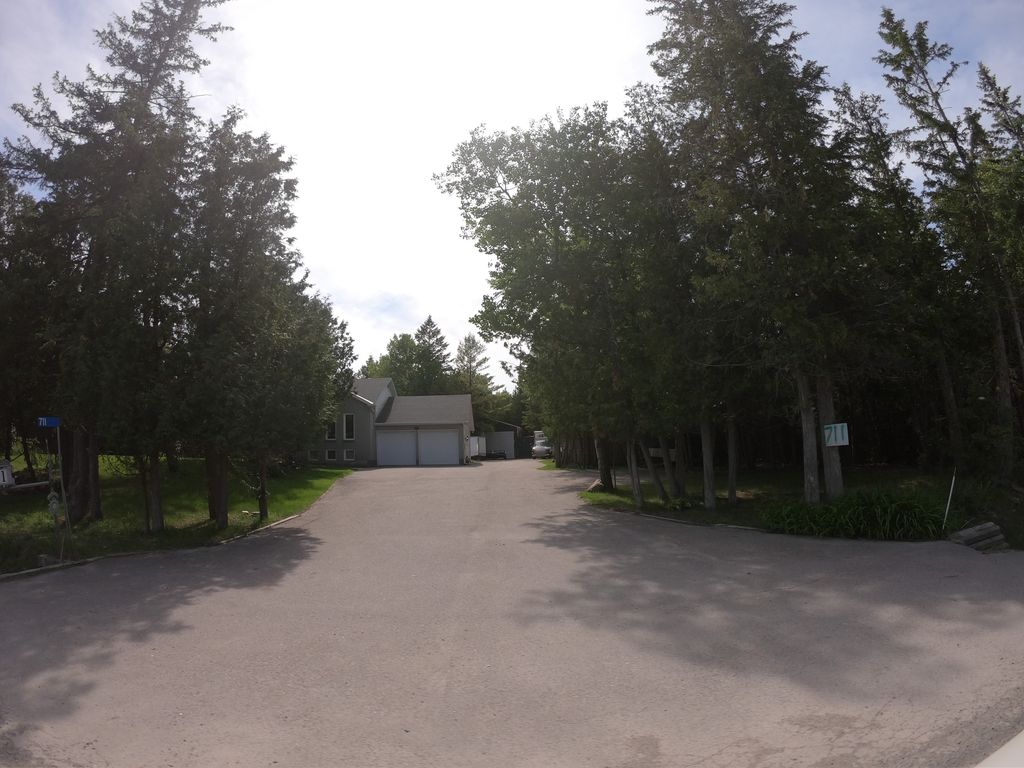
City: ottawa-gatineau